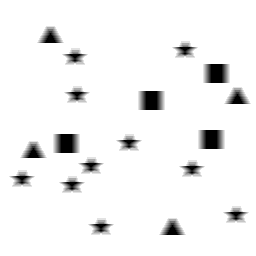
Squares: 4
Triangles: 4
Stars: 10
Total shapes: 18